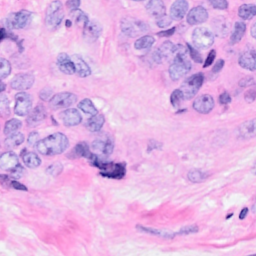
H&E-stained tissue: Breast